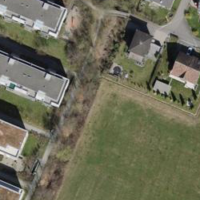
EUNIS habitat code: 55
Species observed at this site:
Erinaceus europaeus
Prunus spinosa